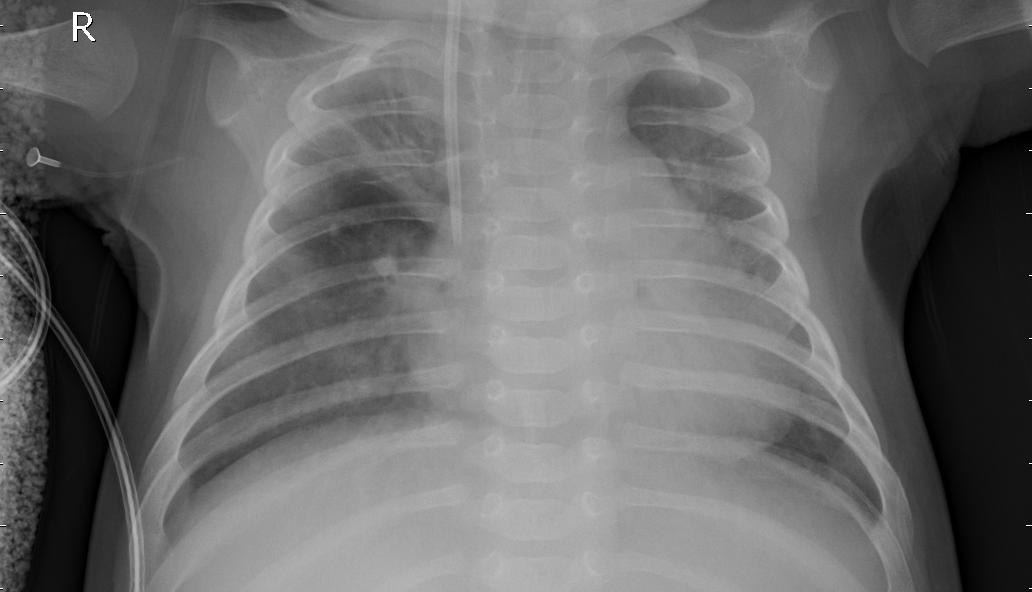
Diagnosis: PNEUMONIA